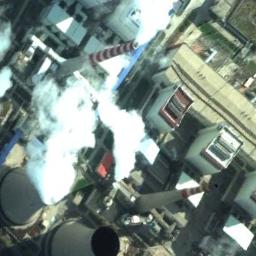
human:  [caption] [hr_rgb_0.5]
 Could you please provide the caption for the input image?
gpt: The thermal power station is next to some buildings with white mist above .

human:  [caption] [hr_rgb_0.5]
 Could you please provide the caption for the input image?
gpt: In the thermal power plant there are workshops and machinery, two cooling towers, one with steam, and two chimneys .

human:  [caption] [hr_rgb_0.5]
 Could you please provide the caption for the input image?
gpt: Many buildings of different shapes are next to the thermal power station .

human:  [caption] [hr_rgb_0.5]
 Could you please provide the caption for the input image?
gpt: There is a round space next to this thermal power station .

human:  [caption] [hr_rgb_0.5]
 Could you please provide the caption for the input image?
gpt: There are many buildings and several chimneys on the thermal power station .